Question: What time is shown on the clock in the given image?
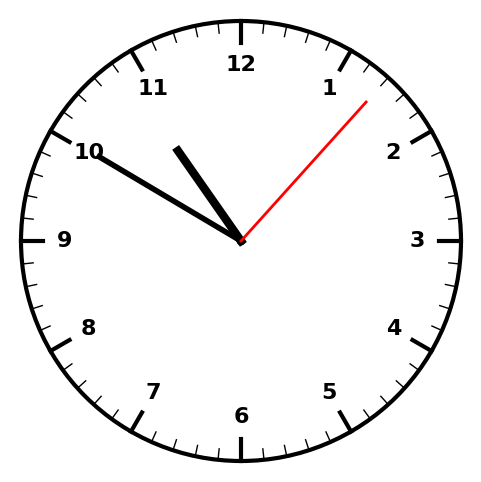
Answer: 10:50:07